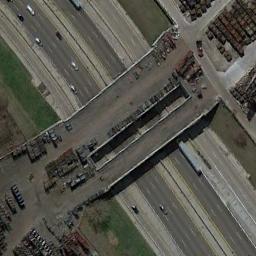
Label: overpass